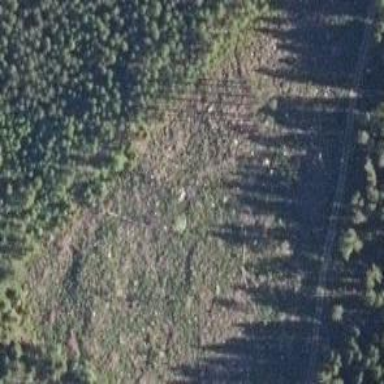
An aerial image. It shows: Clearcut man-made area surrounded by scrub vegetation.